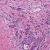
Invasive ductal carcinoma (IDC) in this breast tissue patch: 1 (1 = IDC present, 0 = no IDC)